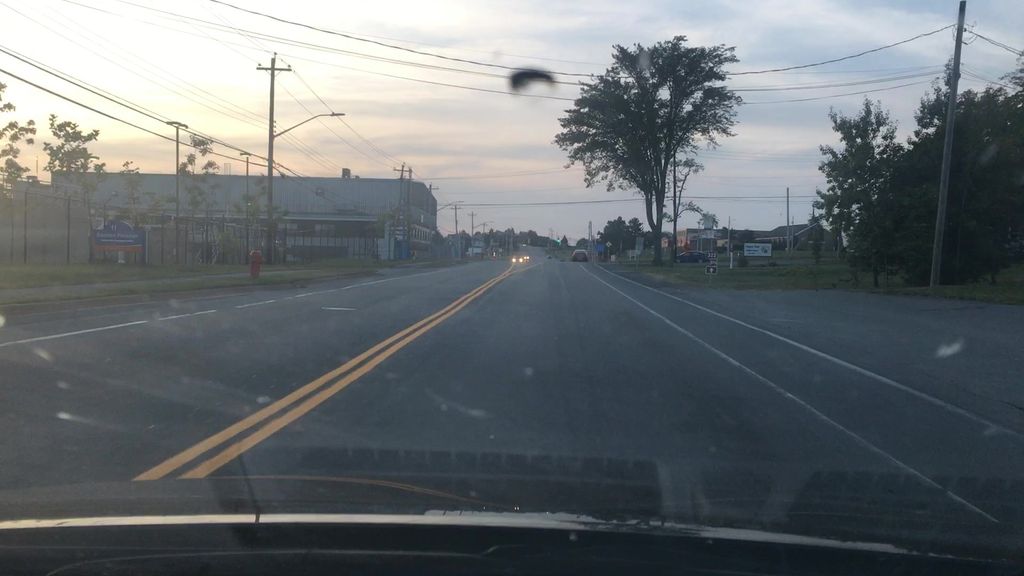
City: halifax